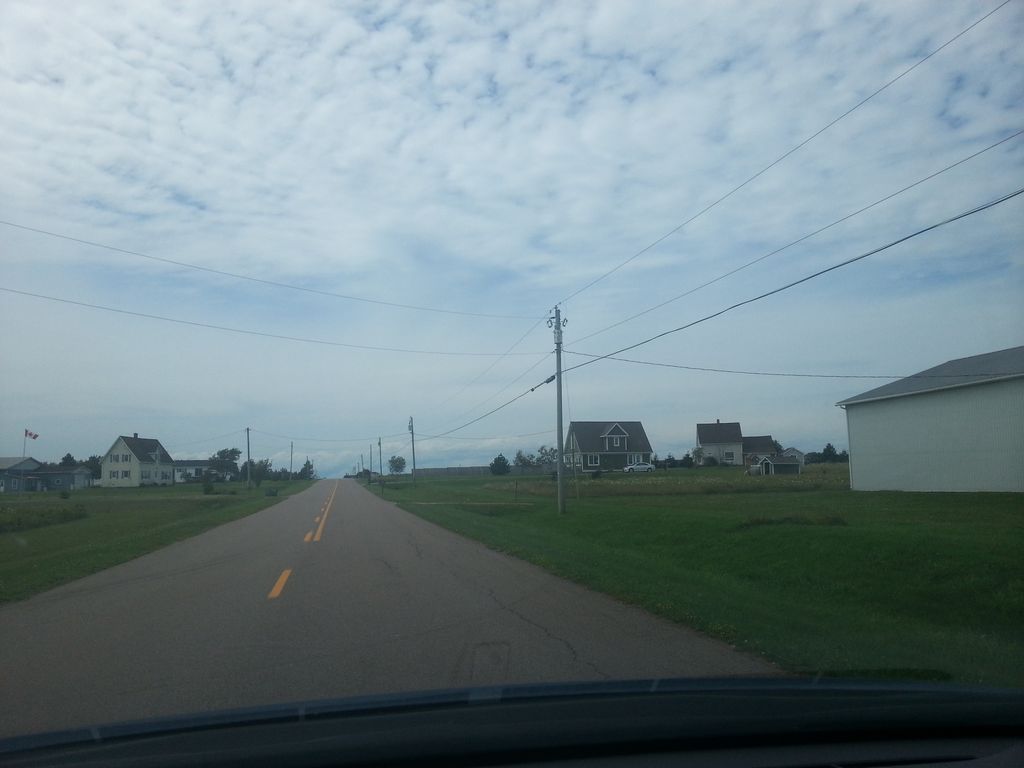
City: charlottetown